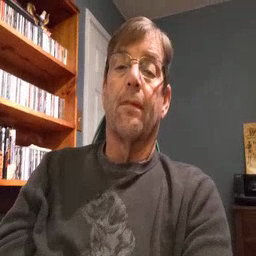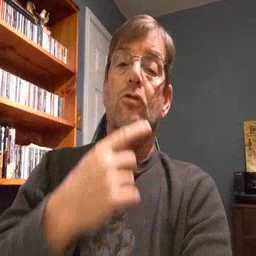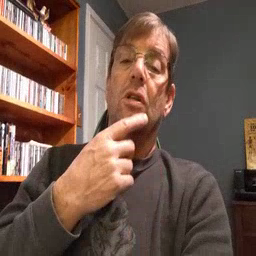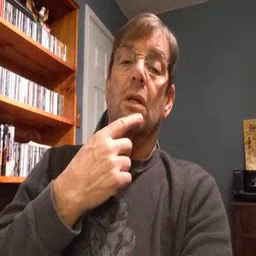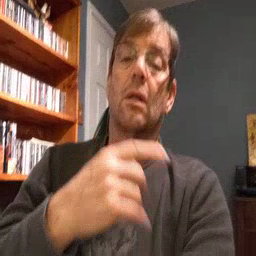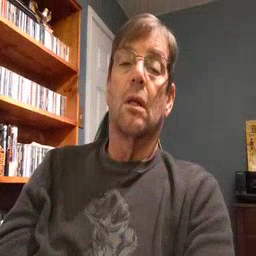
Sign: chin